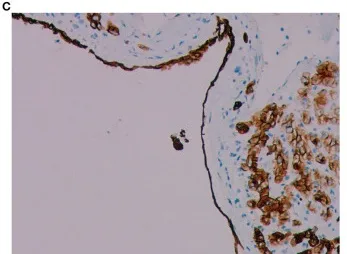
(C) Immunohistochemical staining of the cyst gland duct epithelium (CK.
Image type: pathology (immunostaining)